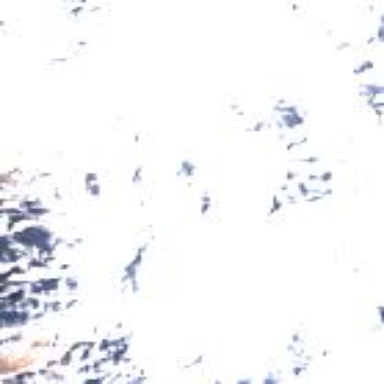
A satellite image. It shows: Stunning view of glacier.